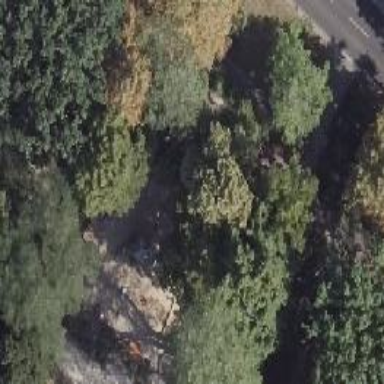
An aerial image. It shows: Broadleaved deciduous tree located in park.